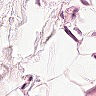
Metastatic tissue present: no